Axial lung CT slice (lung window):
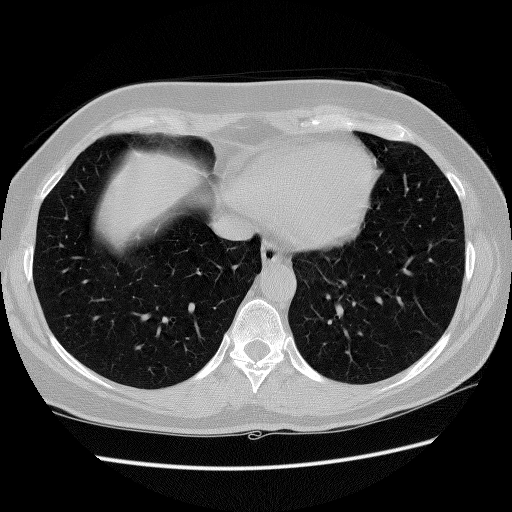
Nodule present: no